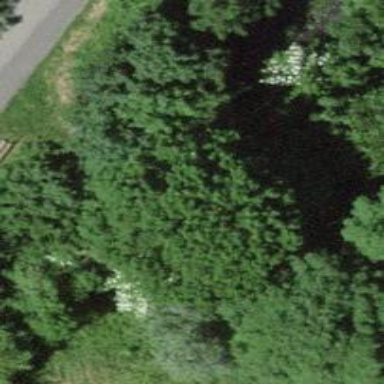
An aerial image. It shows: Path leading to bridge.